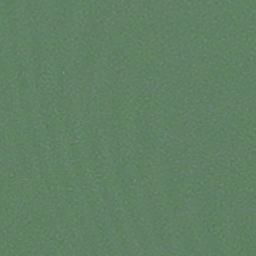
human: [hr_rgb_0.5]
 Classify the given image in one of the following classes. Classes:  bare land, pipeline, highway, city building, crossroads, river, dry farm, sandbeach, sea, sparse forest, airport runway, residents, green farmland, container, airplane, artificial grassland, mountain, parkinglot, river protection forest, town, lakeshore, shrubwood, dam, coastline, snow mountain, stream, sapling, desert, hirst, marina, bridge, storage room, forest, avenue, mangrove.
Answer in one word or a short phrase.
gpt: sea